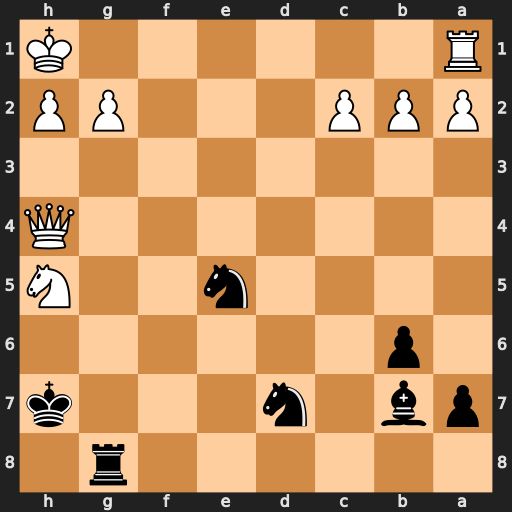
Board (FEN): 6r1/pb1n3k/1p6/4n2N/7Q/8/PPP3PP/R6K
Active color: b
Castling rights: -
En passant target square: -
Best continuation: Bxg2+ Kg1 Nf3+ Kf2 Nxh4